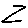
Label: zigzag